Field crop: maize
Growth stage: 2
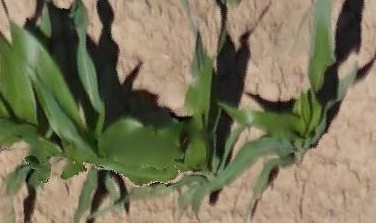
Species: maize